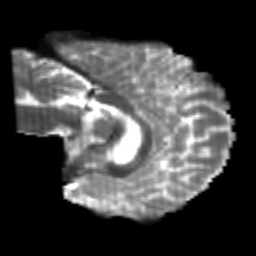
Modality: T2w
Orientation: sagittal
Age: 21
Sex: male
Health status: healthy
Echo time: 0.074 s